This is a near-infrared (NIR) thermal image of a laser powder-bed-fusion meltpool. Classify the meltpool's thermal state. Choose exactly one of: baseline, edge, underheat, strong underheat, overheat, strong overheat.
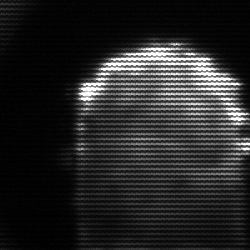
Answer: baseline